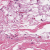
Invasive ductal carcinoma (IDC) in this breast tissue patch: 0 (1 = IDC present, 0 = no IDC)